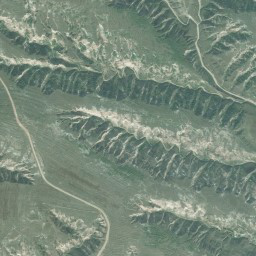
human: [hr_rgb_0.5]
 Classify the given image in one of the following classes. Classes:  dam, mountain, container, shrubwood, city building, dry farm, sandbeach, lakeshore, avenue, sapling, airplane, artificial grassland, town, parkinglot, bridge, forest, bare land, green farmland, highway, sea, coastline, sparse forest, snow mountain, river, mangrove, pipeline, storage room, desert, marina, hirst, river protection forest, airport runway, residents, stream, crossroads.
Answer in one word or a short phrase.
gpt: mountain